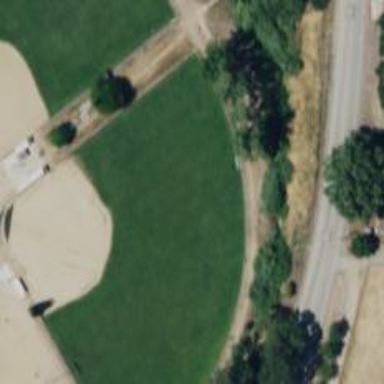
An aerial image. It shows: Softball pitch for leisure sports.